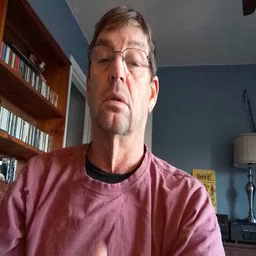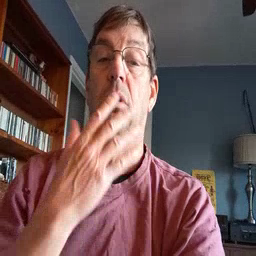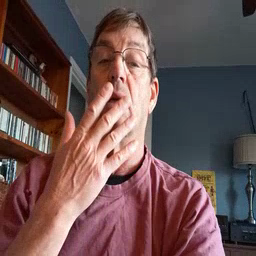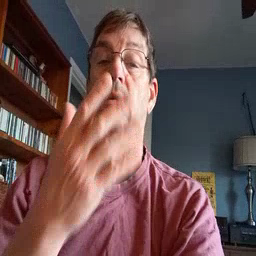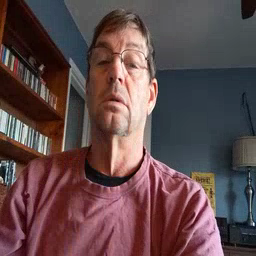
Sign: grass